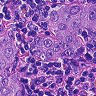
Metastatic tissue present: yes